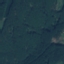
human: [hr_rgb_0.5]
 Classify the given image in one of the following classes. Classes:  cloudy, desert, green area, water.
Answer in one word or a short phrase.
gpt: green area